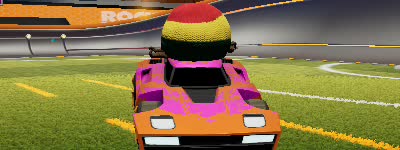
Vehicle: breakout